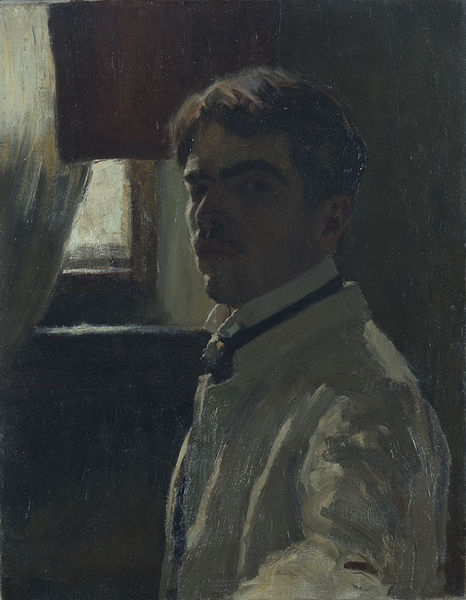
Titel: Selbstbildnis
Künstler: Alexander Kanoldt
Standort: Karlsruhe
Institution: Staatliche Kunsthalle Karlsruhe
Schlagwörter: dunkel, gemälde, kopf, mann, schatten, weiß, impressionismus, kirchner, ocker, abend, braun, degas, fenster, frankreich, grau, haar, hell, hintergrund, licht, mund, nacht, nase, ohr, profil, raum, schwarz, stirn, zimmer, ausblick, blick, haus, rot, tuch, beige, malerei, schleife, anzug, bart, feier, hemd, jacke, jung, schnurrbart, wand, arm, augen, falten, gesicht, kragen, rahmen, ärmel, bild, bildnis, hals, herr, innenraum, portrait, porträt, schauen, spiegel, vorhang, öl, morgen, sonne, auge, dunkelheit, haare, mantel, realismus, reich, innen, augenbrauen, brustbild, brünett, kinn, lippen, mittelscheitel, ohren, scheitel, schräg, schulter, schön, deutschland, schürze, farbig, seitlich, düster, mauer, weis, ausdruck, ölgemälde, treppe, frack, schnäuzer, duktus, gardine, schnurbart, krawatte, detail, ernst, brauen, halstuch, atelier, maler, kammer, lichteinfall, edel, junge, nachdenklich, ölfarbe, augenbraue, dreiviertelprofil, fleige, fliege, oberkörper, revers, schnauzbart, schnauzer, selbstporträt, jacket, weste, braune haare, geheimnisvoll, wei, gang, keller, tusche, belichtung, corinth, lovis, gentleman, fensterrahmen, gemalt, kloster, künstler, dreiviertel, seite, schriftsteller, selbstbildnis, kittel, leinwand, stehkragen, flur, arzt, pinsel, ölmalerei, festlich, anschauen, selbstportät, kurz, kurzhaarschnitt, kerl, flecken, sims, kravatte, jüngling, oht, selbstportrait, schlips, zelle, junger mann, halbprofil, rasiert, halbporträt, fensterbank, binde, gebunden, dreck, fensterbrett, licheinfall, binder, halbdunkel, oberlippenbart, schnäuer, gegenlicht, orh, weißes hemd, brau, lichtschein, fenstersims, schelm, oragne, corot, verschattet, hochnäsig, fester, protrait, wendung, harre, bräutigam, heiraten, forschend, nobel, südländer, schurrbart, flige, hem, nae, malerkittel, selbstpotrait, schaut mich an, malkittel, fotografieähnlich, r, 19. jahrhundert, g, gh, 1870, schwarze fliege, 3/4 profil, blaick, olgemälde, jünge, bartohr, arbeitsgewand, fenster vorhang, augenbräune, kinnflaum, schhulter, starker kontrast, brauenm, dicke augenbrauen, augembrauen, mundkinn, vorhang dunkel, anzughemd, hemb